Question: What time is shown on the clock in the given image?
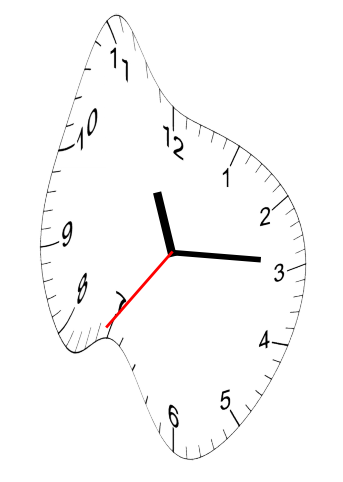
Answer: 11:14:36